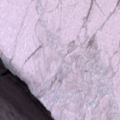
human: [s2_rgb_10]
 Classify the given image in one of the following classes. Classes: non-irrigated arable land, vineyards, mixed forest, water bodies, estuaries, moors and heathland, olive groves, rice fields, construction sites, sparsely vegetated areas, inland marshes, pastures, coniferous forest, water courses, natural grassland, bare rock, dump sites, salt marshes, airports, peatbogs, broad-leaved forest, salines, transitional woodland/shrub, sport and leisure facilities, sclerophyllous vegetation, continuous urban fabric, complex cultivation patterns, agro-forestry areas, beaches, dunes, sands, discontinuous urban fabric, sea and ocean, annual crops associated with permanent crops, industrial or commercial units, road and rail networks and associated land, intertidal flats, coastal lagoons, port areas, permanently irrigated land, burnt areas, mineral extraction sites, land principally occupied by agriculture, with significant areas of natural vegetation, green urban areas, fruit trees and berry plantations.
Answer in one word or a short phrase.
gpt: sea and ocean